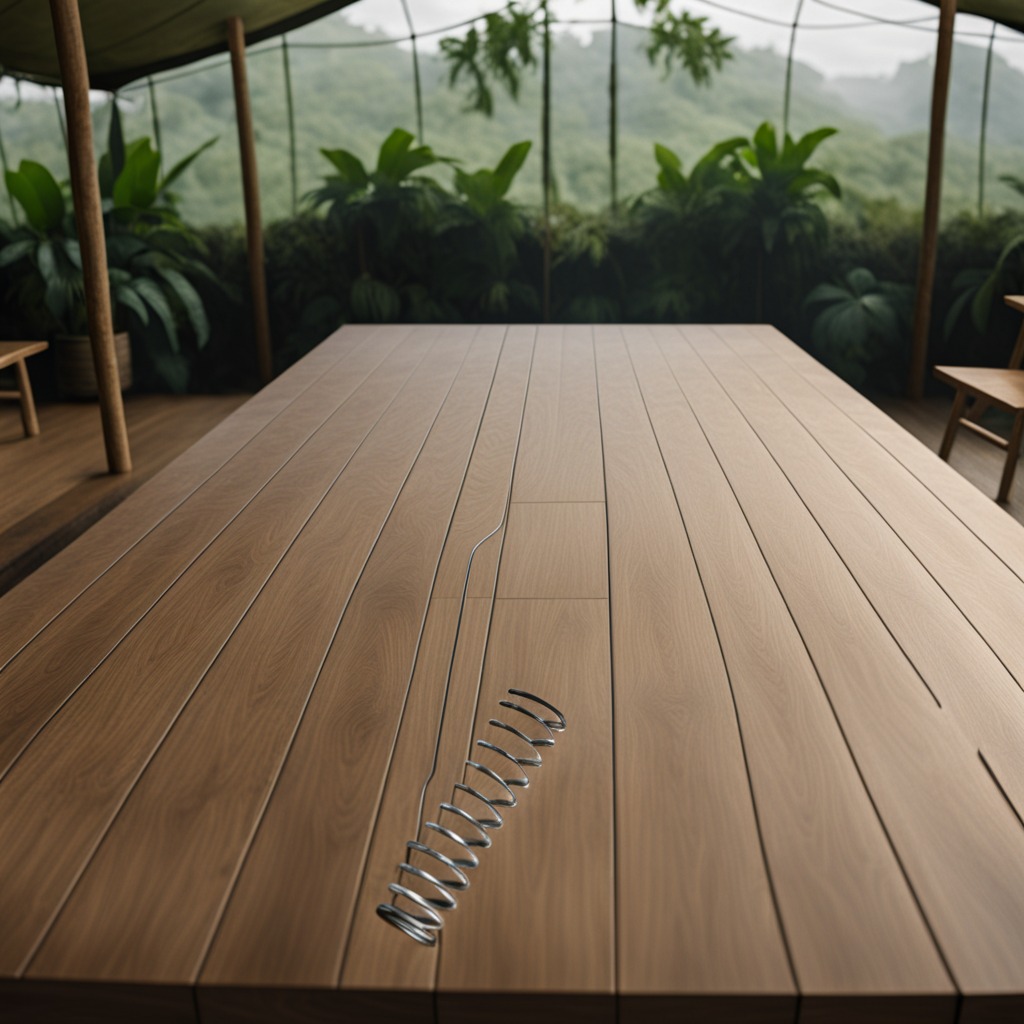
A coiled metal spring is lying on a wooden table.